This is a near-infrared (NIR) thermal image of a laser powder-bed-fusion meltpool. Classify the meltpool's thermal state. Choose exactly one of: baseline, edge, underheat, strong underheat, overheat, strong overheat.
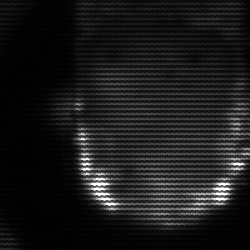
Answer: baseline